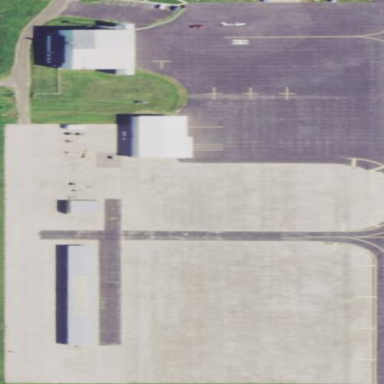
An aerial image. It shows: Apron at the airport.